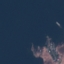
Label: SeaLake